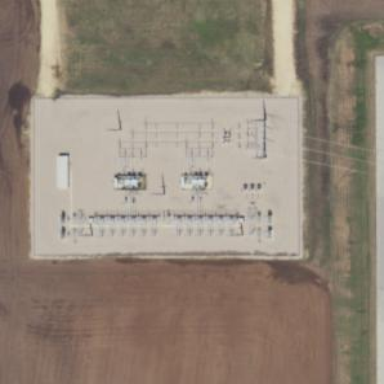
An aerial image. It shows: Generation substation.